Interaction volume radius: 5 \u00c5
Interaction volume height: 15 \u00c5
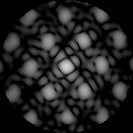
Disorder parameter: 0.2578